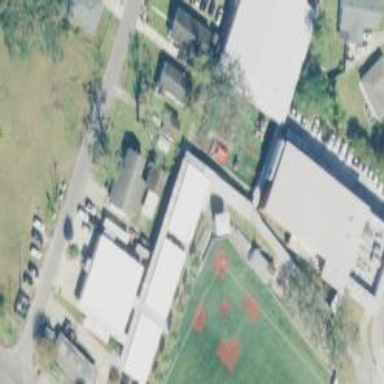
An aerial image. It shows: School.